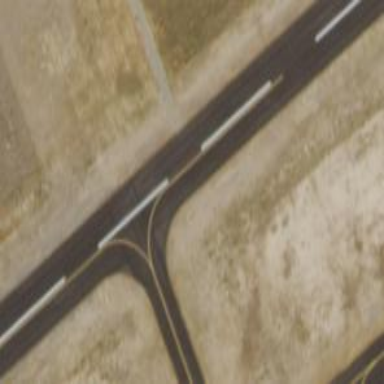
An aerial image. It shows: Image of taxiway at airport.